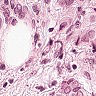
Metastatic tissue present: yes